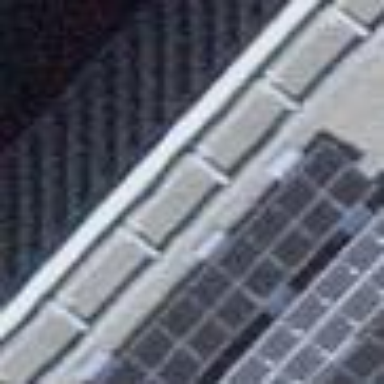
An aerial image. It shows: Solar power generator.